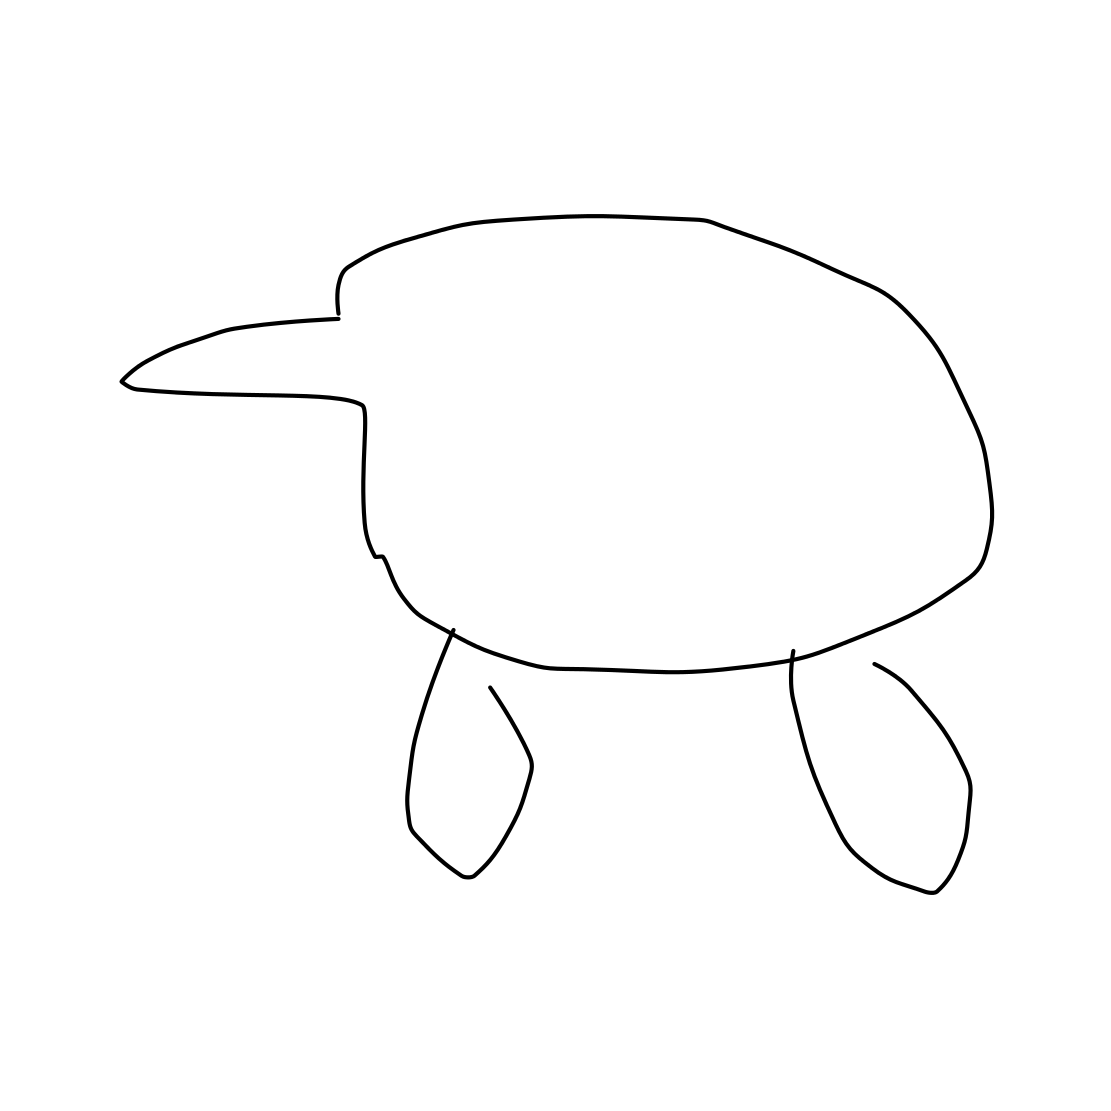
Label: bear (animal)